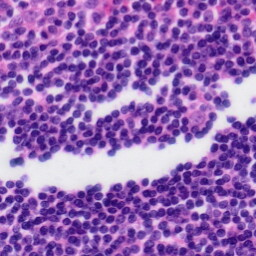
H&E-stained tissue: Tonsil